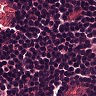
Metastatic tissue present: no